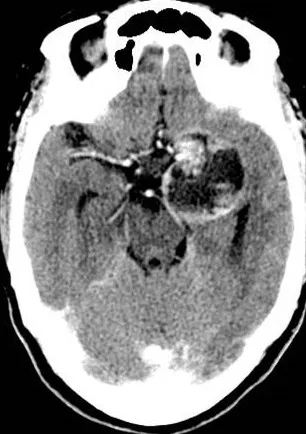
Axial Post enhanced CT scan shows left temporal lobe complex mass with peripheral thick nodular enhancement.
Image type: radiology (ct)